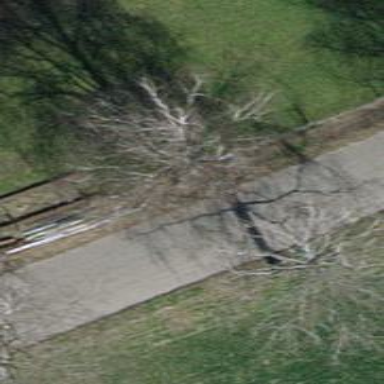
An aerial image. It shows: Tree-lined avenue.